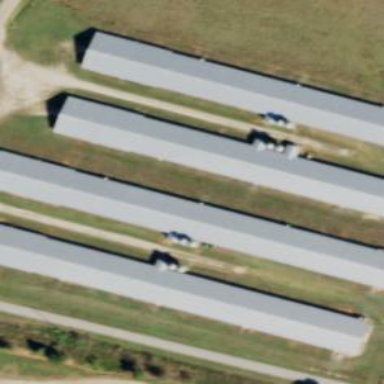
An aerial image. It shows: Poultry house.